Question: The picture describes a maze problem, where green is the starting position and red is the end point. Find the length of the shortest path.
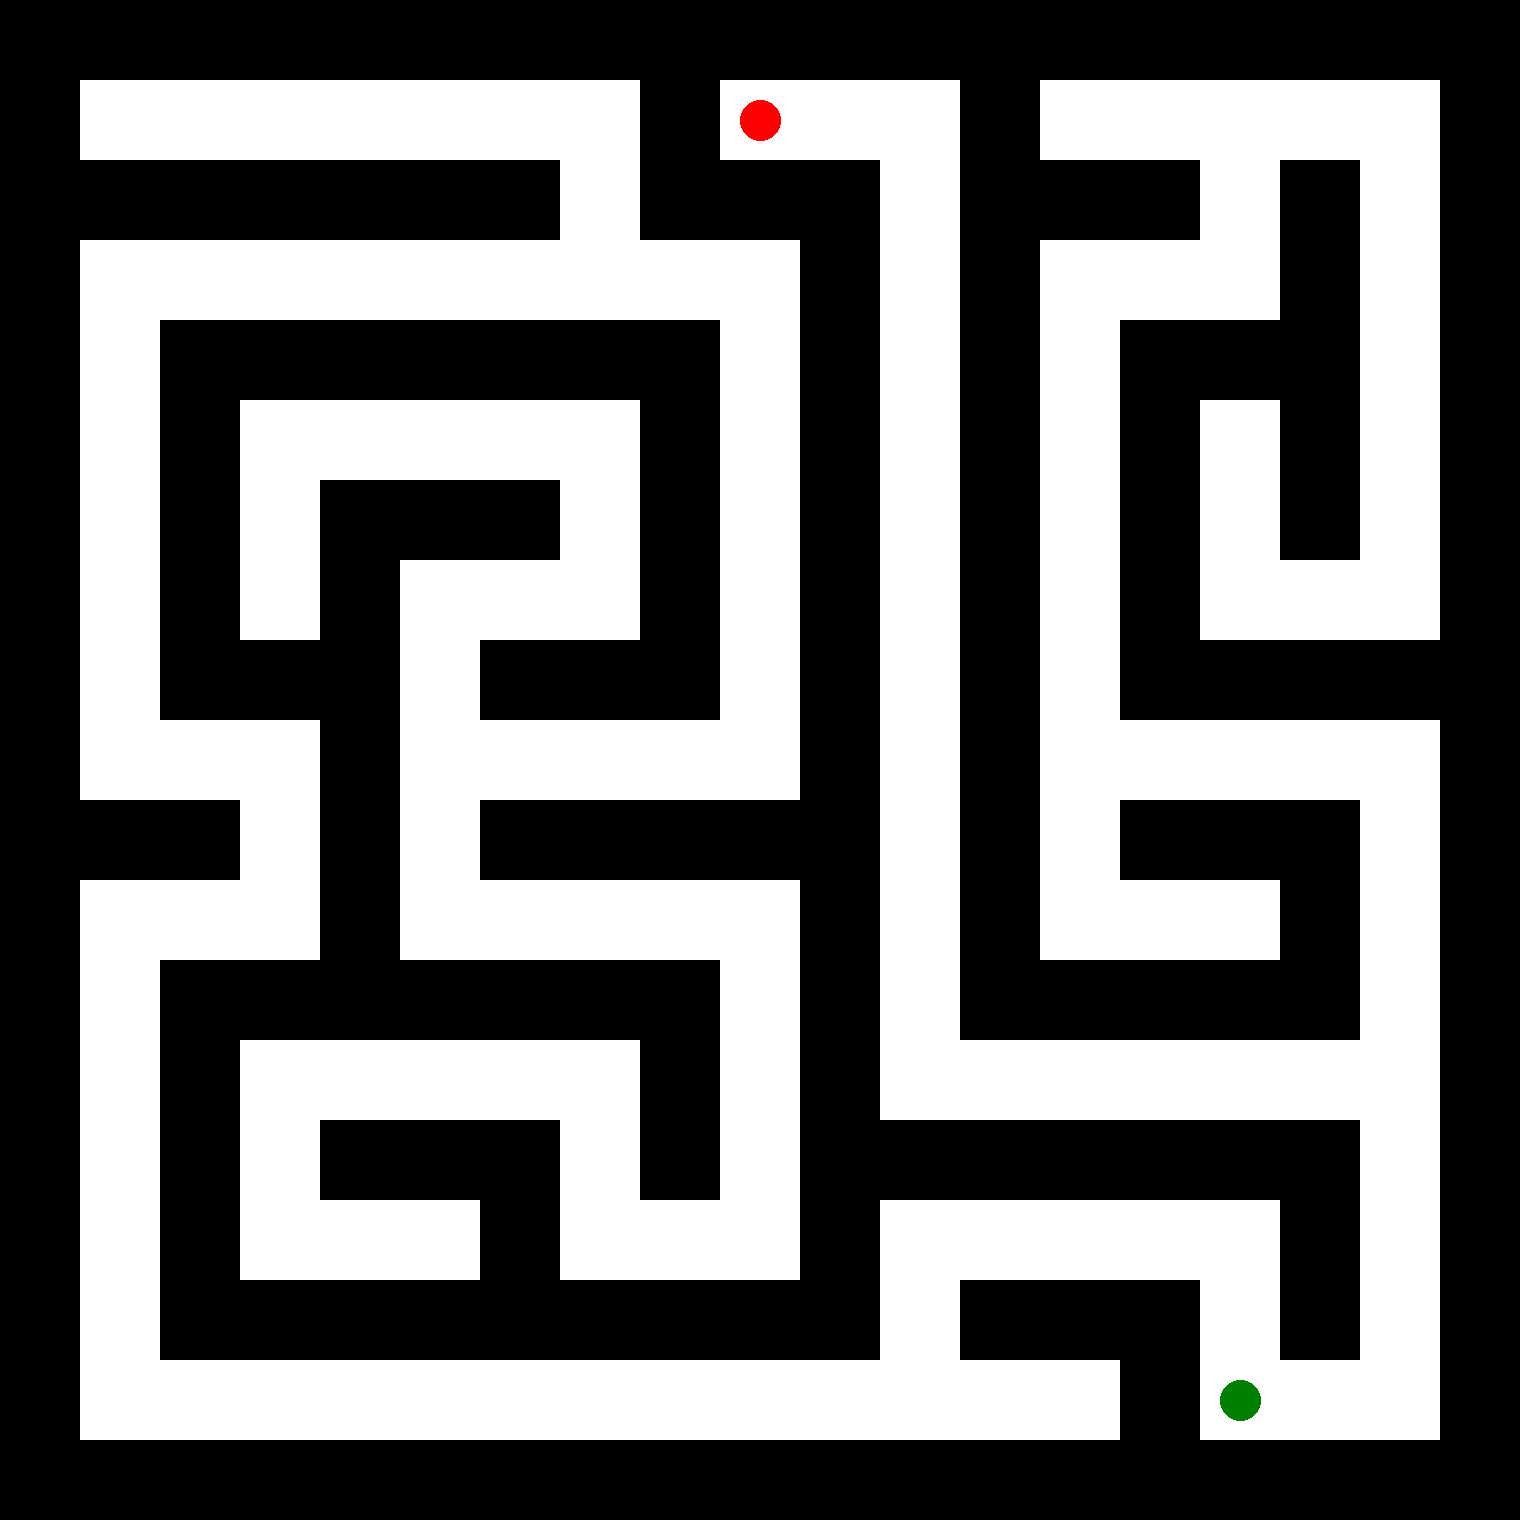
Answer: 26